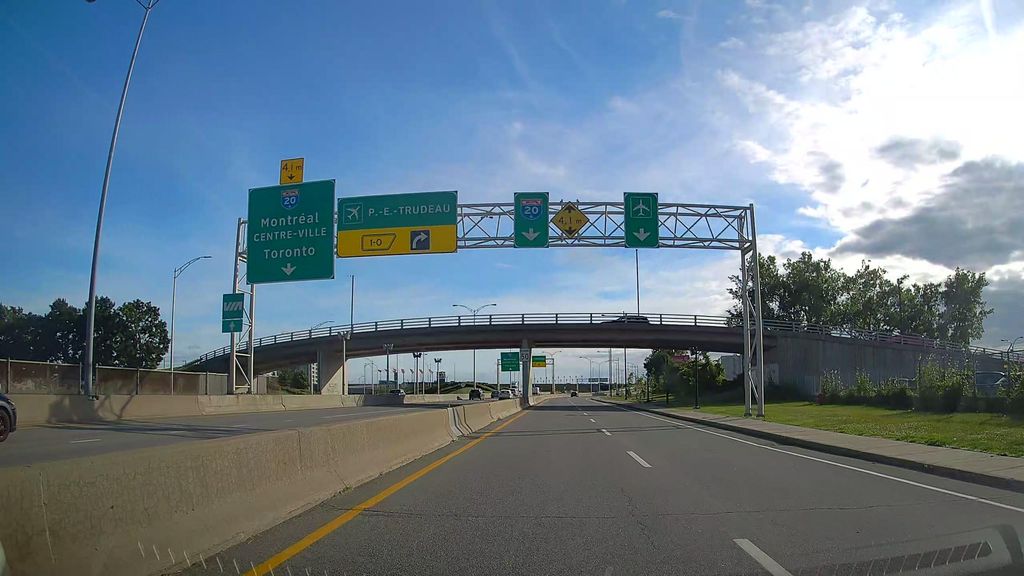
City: montreal